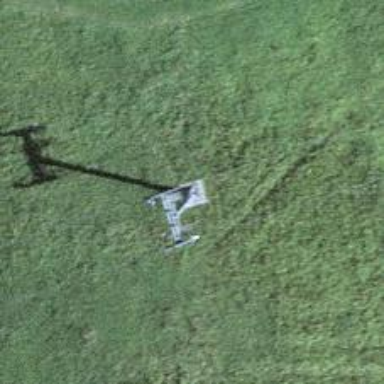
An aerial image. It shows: Pylon used for aerialway.